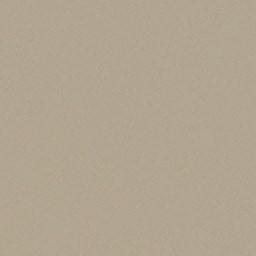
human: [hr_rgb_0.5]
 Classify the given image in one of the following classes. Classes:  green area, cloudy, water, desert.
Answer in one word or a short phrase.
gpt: desert